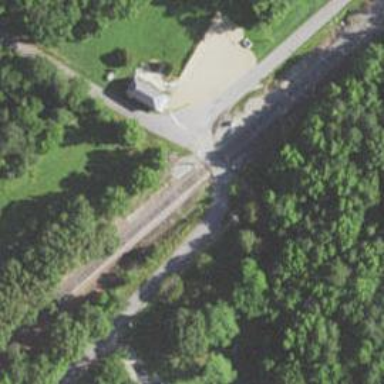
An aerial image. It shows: Railway level crossing.